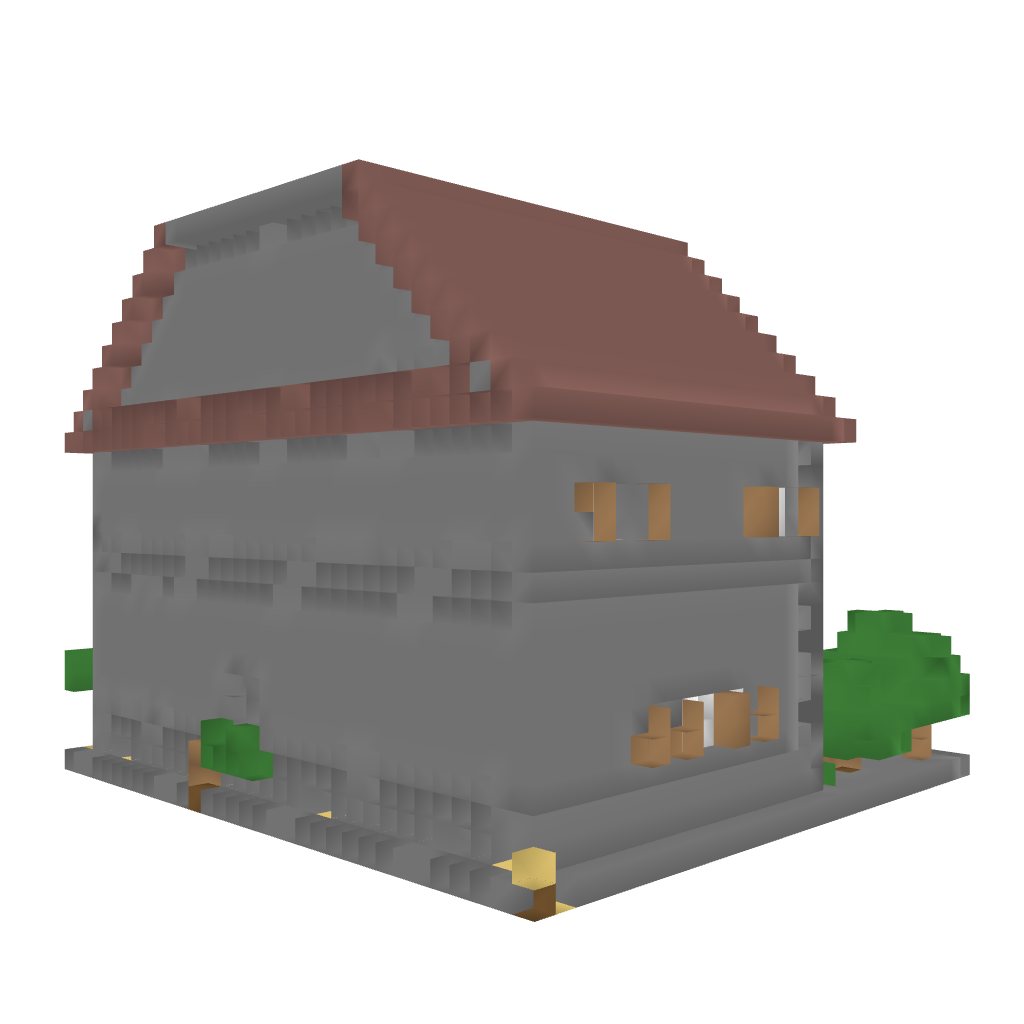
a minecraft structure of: Bender's House bad low quality